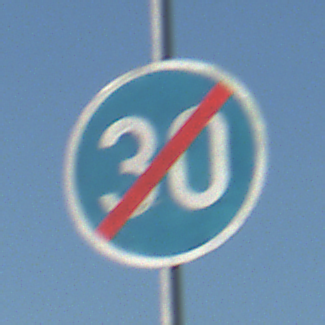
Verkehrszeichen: EndeMindestgeschwindigkeit
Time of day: MorningAfternoon
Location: Outdoor (RoadRail)
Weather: Clear
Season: NotSpecified
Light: Natural